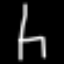
Label: chair